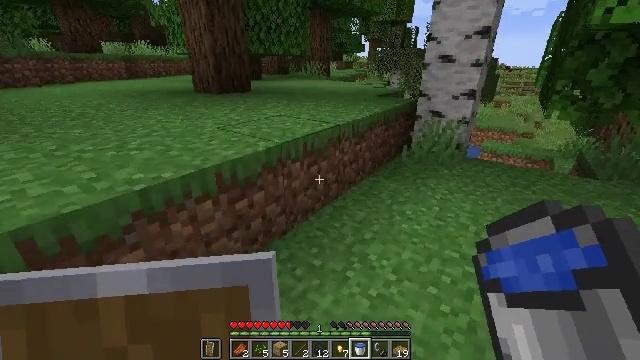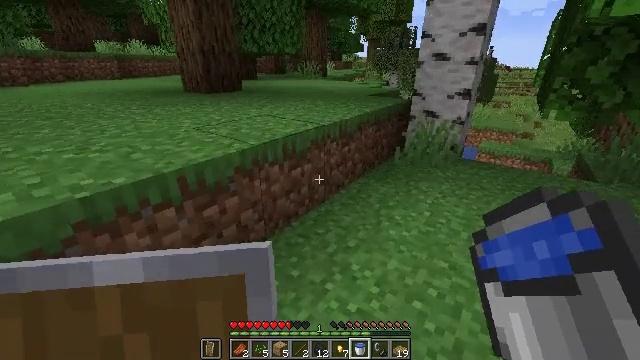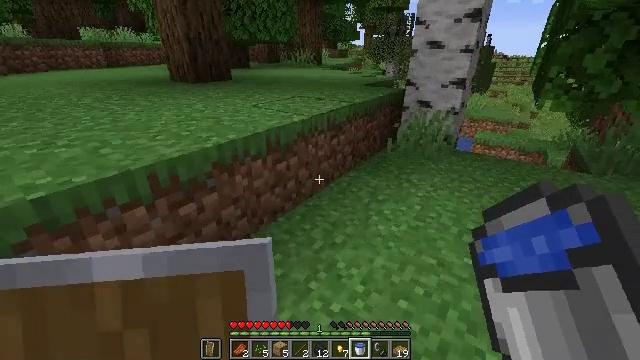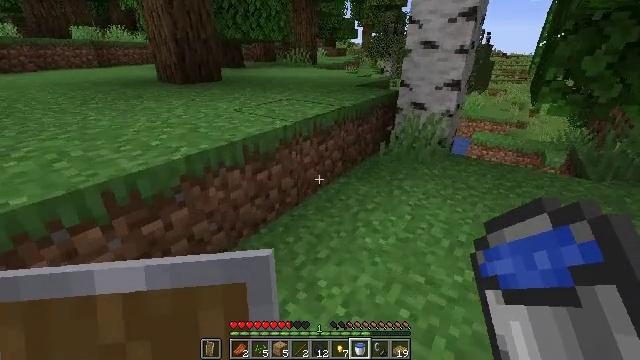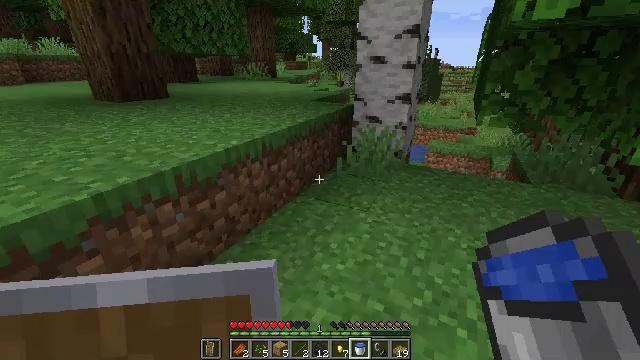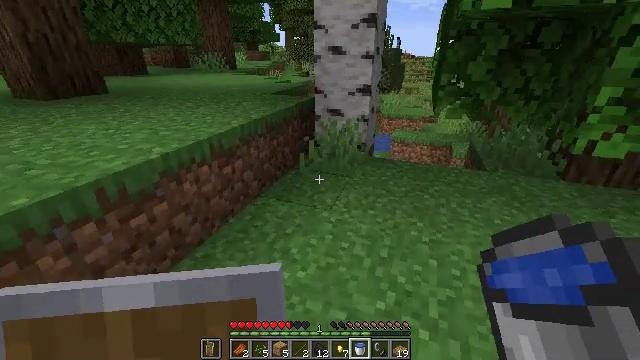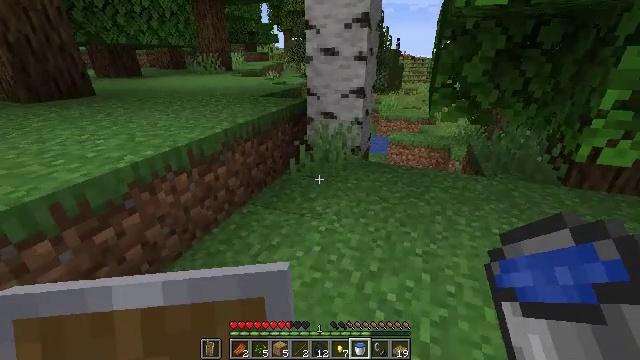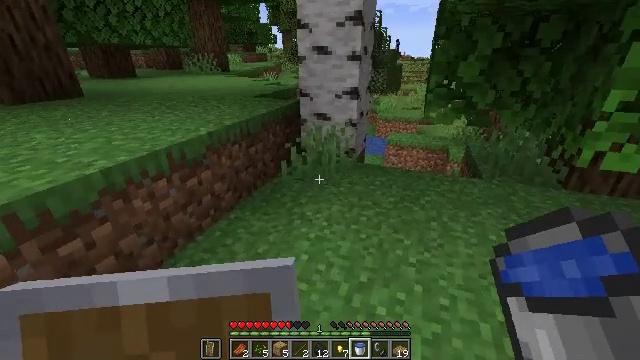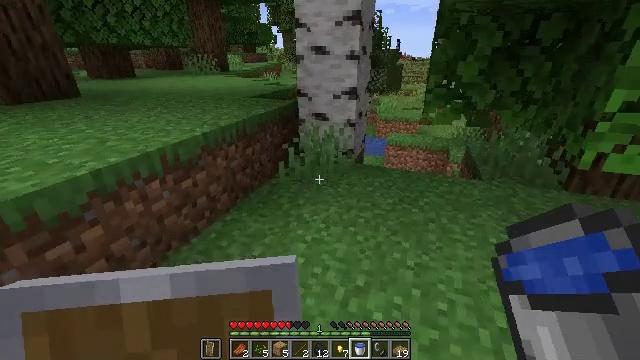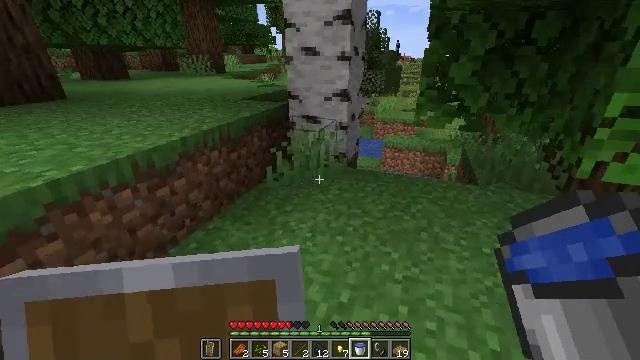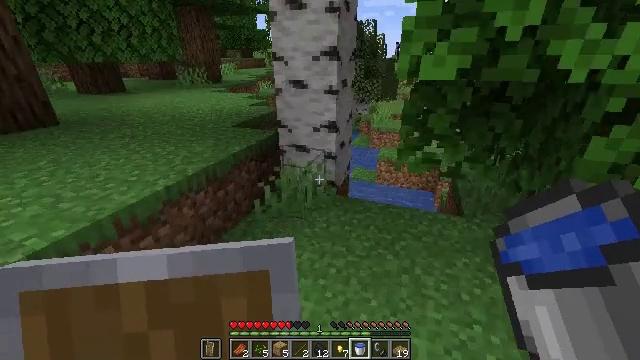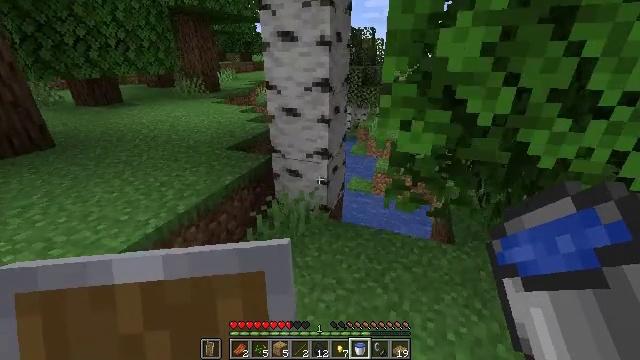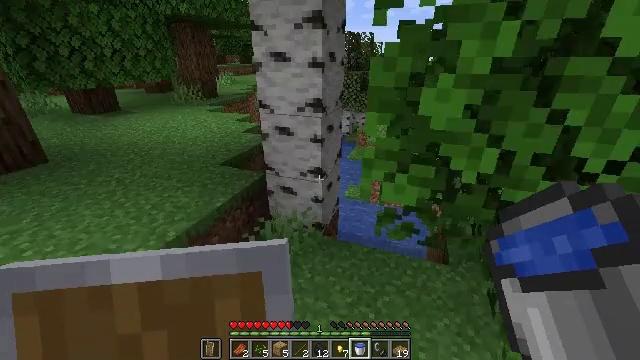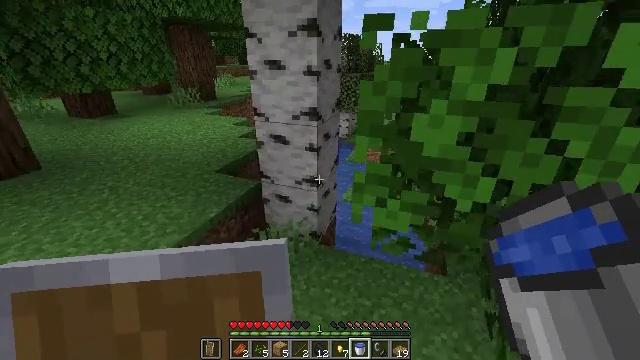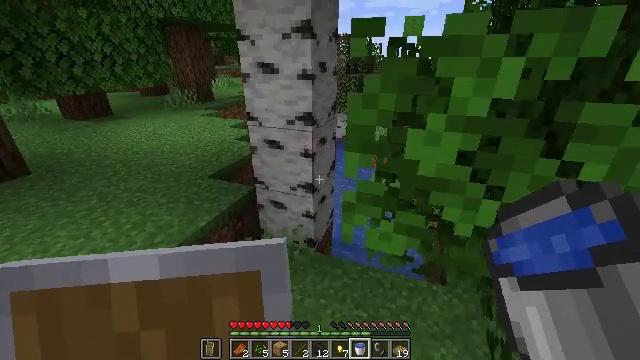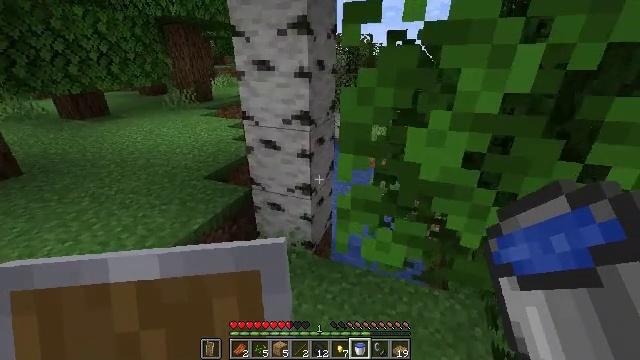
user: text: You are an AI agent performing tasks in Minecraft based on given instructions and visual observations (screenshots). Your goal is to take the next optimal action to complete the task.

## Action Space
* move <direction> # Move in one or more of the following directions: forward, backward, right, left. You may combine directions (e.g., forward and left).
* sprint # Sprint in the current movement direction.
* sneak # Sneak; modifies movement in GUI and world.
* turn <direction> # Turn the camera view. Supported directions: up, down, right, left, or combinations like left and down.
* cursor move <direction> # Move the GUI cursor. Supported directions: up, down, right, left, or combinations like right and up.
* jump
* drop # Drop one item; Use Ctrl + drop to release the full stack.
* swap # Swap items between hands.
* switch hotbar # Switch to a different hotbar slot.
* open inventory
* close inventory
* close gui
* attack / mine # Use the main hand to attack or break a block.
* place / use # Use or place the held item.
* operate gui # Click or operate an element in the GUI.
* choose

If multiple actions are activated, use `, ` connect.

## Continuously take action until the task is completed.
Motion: motion action
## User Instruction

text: Mine the magma block in the nether.
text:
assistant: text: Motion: move forward and move right
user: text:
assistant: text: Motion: move forward and move right, turn down
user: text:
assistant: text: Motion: move forward and move right
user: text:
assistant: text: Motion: move forward and move right, turn right and up
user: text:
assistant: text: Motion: move forward and move right, turn right and down
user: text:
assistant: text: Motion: move forward and move right
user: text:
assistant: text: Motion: move forward and move right
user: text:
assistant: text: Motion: move forward and move right
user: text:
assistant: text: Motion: move forward and move right, jump
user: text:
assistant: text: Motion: move forward and move right, jump
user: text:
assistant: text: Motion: move forward and move right
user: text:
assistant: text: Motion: move forward and move right
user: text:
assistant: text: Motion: move forward and move right
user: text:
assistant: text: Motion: move forward and move right
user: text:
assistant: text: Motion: move forward and move right
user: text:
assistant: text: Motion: move forward and move right
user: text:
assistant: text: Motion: move forward and move right
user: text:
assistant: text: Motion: move forward and move right
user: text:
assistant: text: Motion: move forward and move right, turn left
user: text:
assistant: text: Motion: move forward and move right, turn left
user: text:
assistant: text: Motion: move forward and move right
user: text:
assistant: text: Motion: move forward and move left
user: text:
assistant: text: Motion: move forward and move left
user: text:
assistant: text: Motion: move forward and move left, turn right
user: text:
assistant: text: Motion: move forward and move left, turn right
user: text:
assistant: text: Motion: move forward, turn right
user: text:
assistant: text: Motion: move forward, turn right
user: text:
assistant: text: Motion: move forward, turn right
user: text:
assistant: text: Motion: move forward
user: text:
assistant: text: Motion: move forward, turn right